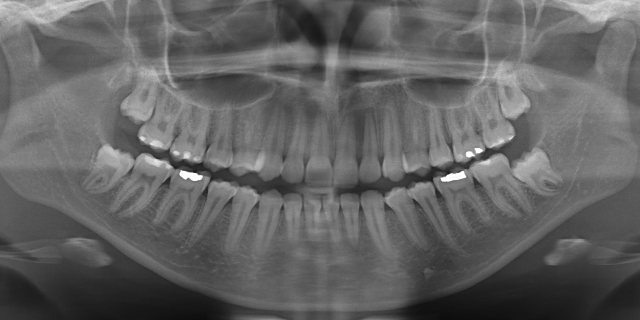
adult